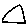
Label: triangle